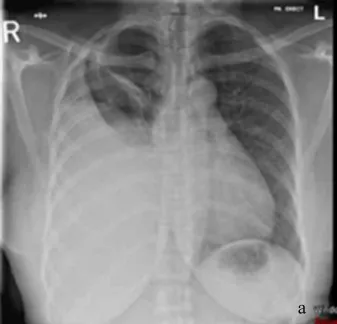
A. CXR at the time of initial presentation showing massive right sided pleural effusion in the upper and middle right lung zones.
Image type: radiology (x_ray)